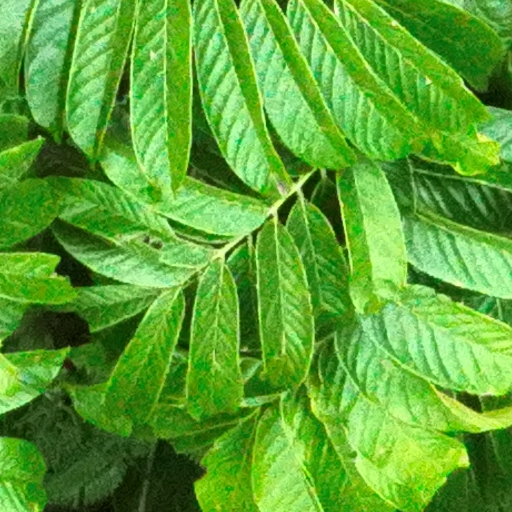
Species: Tachigali panamensis
GBIF accepted scientific name: Tachigali panamensis
Crown area (m\u00b2): 160.753